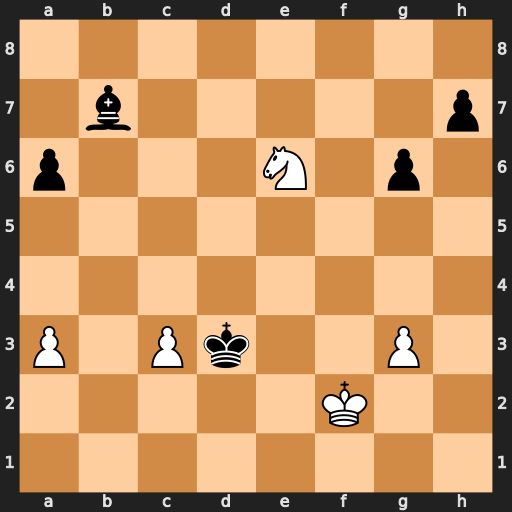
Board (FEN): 8/1b5p/p3N1p1/8/8/P1Pk2P1/5K2/8
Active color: w
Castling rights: -
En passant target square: -
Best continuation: Nc5+ Kc4 Nxb7